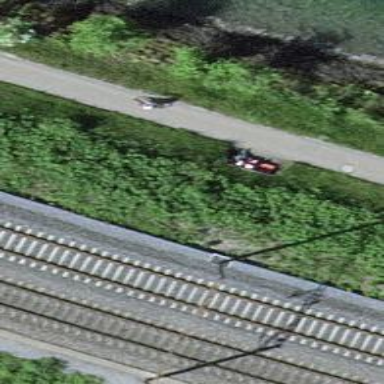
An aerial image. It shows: Red bench.